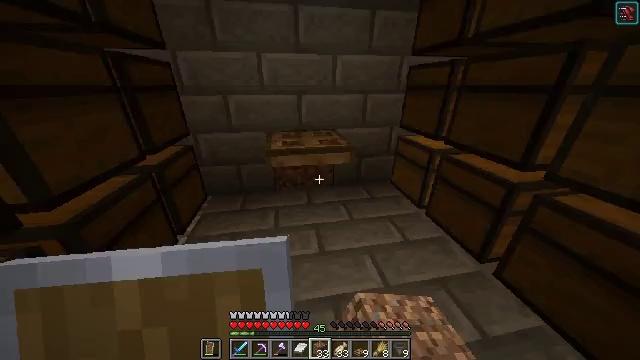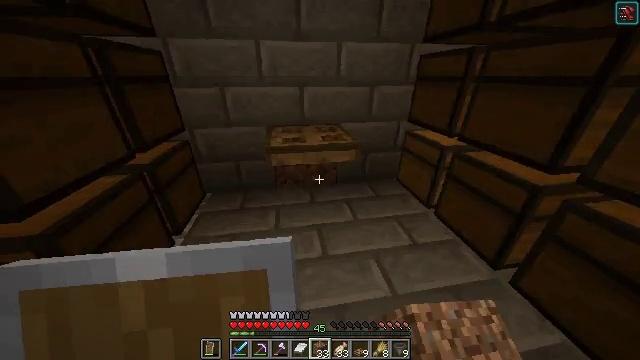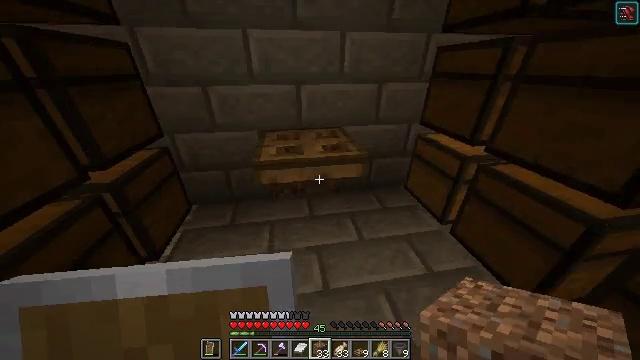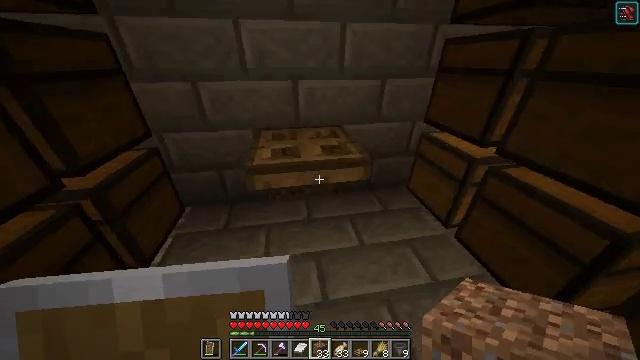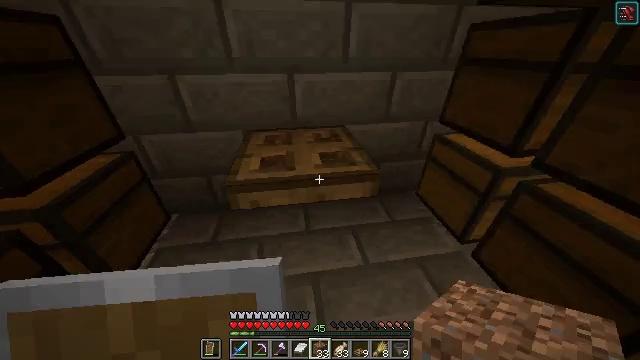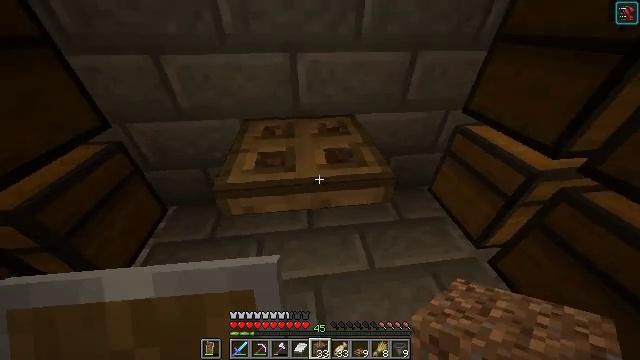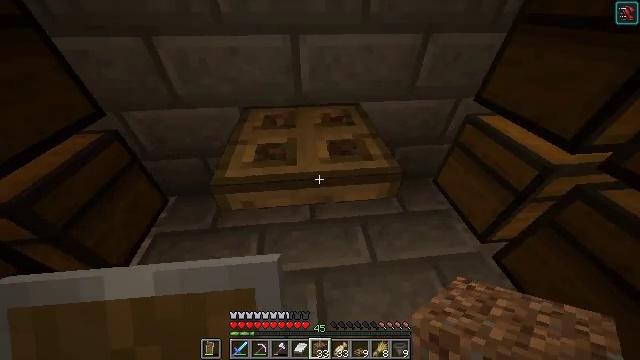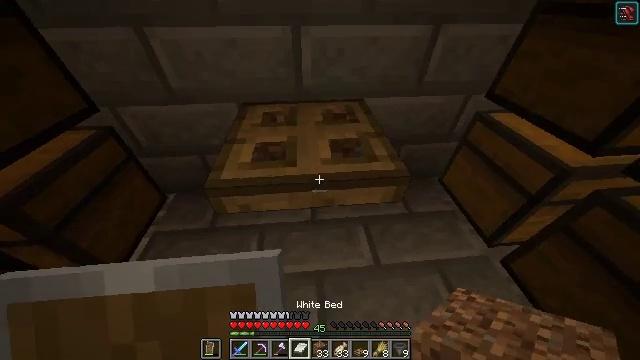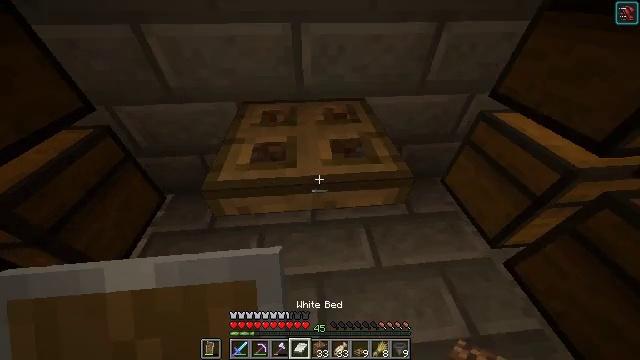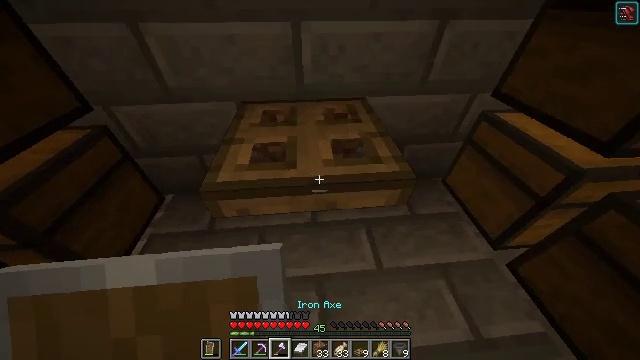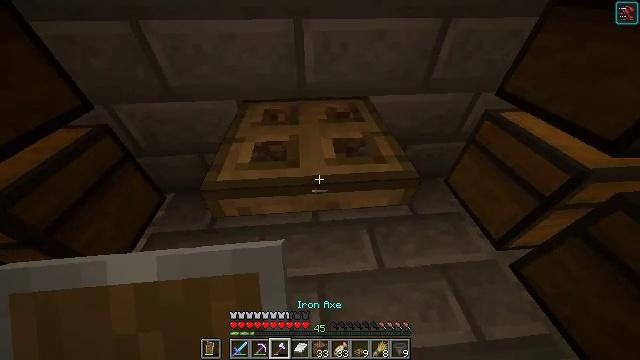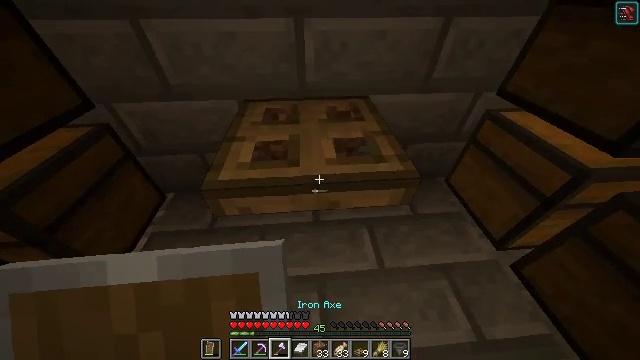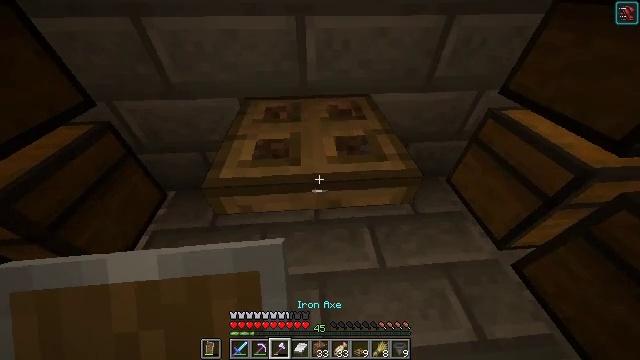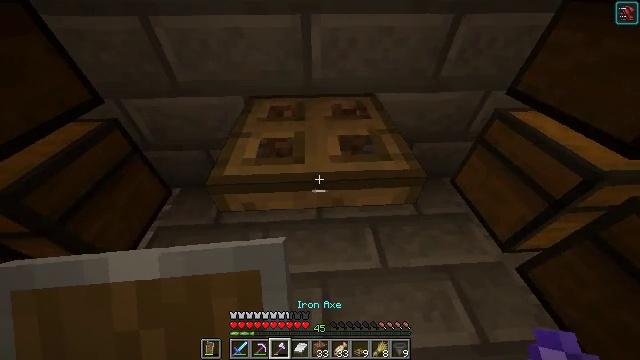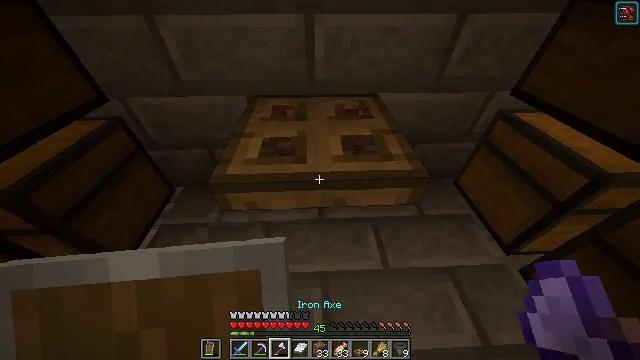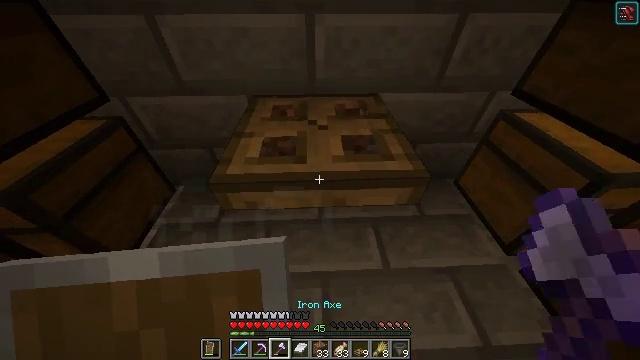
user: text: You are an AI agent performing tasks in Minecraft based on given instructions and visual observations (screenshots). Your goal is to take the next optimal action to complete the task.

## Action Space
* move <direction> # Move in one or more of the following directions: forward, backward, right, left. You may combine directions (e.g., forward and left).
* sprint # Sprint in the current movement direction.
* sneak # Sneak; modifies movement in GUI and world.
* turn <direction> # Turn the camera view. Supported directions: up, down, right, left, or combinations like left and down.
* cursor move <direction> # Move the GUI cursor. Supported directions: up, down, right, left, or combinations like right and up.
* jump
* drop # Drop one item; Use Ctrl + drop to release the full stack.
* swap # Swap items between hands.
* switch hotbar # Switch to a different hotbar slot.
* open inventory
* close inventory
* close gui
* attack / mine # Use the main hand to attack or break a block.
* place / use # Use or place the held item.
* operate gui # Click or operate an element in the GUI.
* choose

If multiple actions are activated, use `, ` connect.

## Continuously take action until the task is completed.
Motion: motion action
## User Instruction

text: Break the oak trapdoor to collect it.
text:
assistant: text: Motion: move forward, turn down
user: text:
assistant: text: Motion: move forward, turn down
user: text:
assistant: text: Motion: move forward, turn down
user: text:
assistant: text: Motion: move forward, turn down
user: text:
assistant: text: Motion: turn left and down
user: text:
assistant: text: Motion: turn down
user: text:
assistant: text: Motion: turn down
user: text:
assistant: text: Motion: no_op
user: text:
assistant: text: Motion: no_op
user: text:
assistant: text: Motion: no_op
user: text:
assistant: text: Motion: no_op
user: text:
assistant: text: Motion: no_op
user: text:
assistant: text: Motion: turn left
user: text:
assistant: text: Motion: no_op
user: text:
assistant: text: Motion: attack / mine
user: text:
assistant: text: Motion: attack / mine
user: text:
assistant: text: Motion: attack / mine
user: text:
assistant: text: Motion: attack / mine
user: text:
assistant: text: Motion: attack / mine
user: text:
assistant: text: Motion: attack / mine
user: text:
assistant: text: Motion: attack / mine
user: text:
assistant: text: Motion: attack / mine
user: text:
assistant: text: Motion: attack / mine
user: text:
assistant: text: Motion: attack / mine
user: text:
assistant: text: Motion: attack / mine
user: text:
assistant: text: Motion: attack / mine
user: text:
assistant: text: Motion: attack / mine
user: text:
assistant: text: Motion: no_op